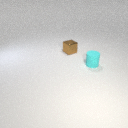
small brown metal cube to the left of small cyan rubber cylinder